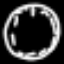
Label: clock